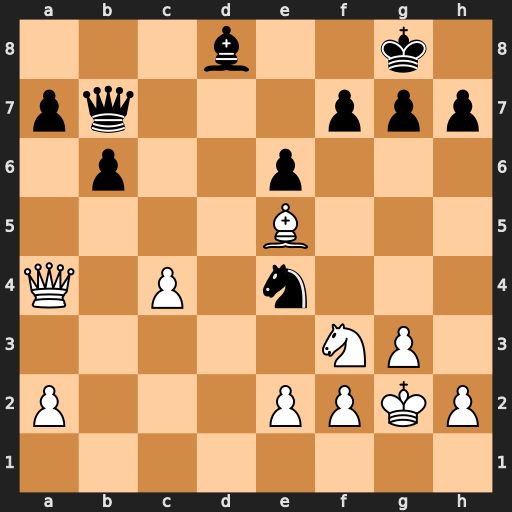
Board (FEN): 3b2k1/pq3ppp/1p2p3/4B3/Q1P1n3/5NP1/P3PPKP/8
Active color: w
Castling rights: -
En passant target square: -
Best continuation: Qe8#